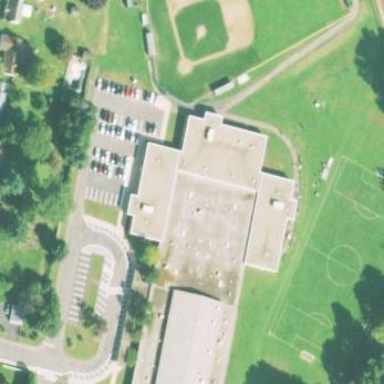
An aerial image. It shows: School.